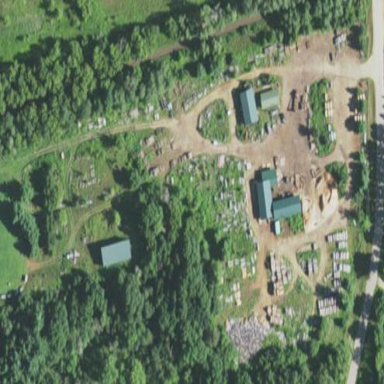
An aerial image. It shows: Building used as sawmill.